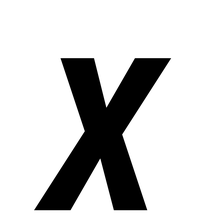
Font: Roboto-Italic_Condensed_Medium_Italic